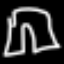
Label: pants